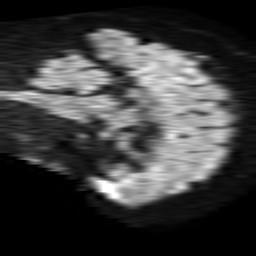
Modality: TRACE
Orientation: sagittal
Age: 53
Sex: male
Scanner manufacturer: philips
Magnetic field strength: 1.5 T
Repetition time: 4.6 s
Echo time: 0.08631 s